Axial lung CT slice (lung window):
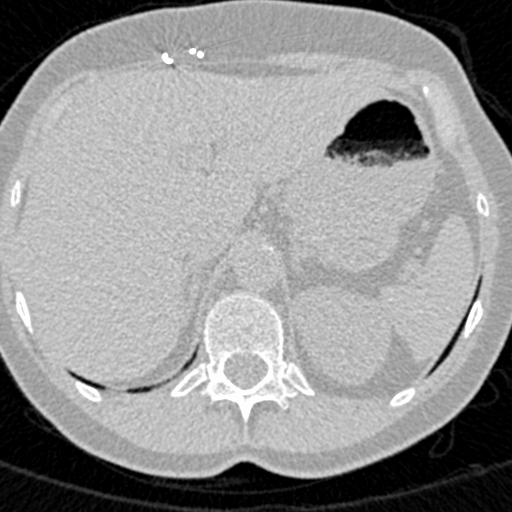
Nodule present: no